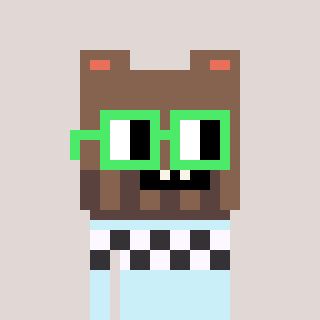
a pixel art character with square light green glasses, a bear-shaped head and a cold-colored body on a warm background